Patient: sex M, age 26
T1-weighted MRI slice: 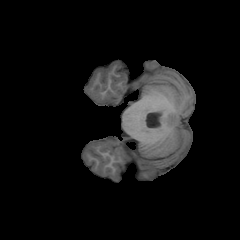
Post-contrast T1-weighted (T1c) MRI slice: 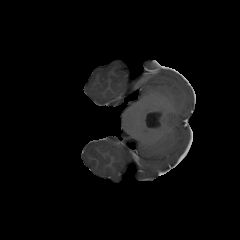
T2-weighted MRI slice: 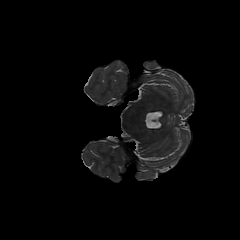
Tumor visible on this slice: no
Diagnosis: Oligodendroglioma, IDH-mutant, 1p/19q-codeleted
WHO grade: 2